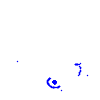
Particle: kaon